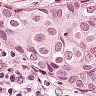
Metastatic tissue present: yes